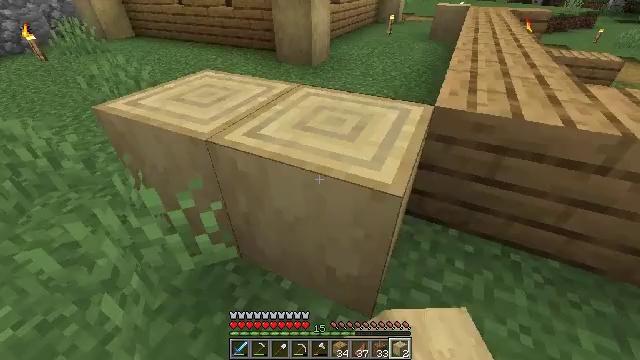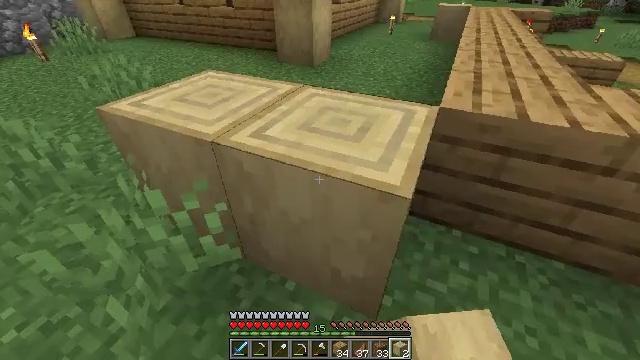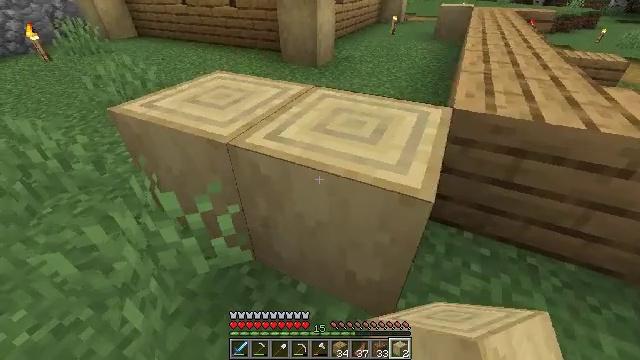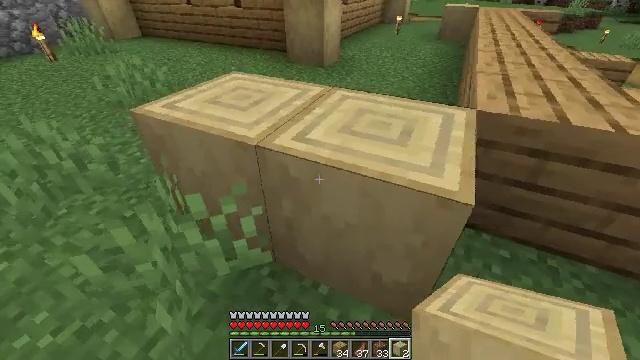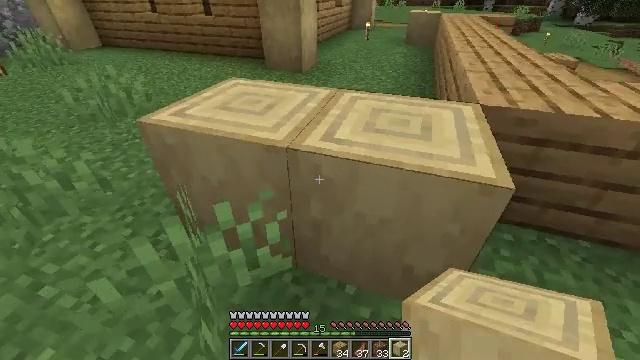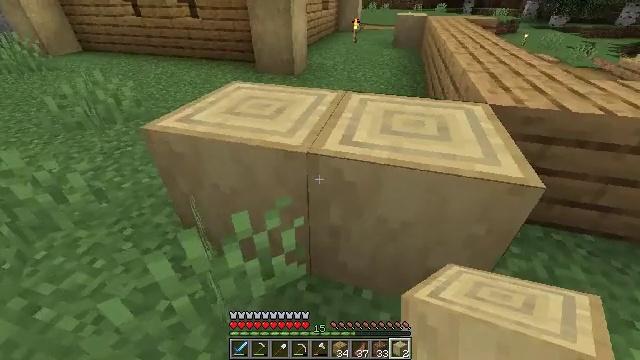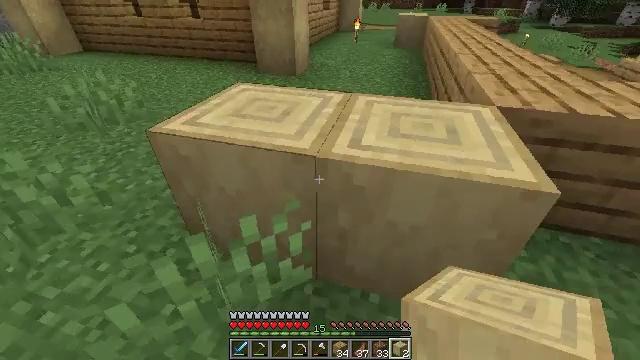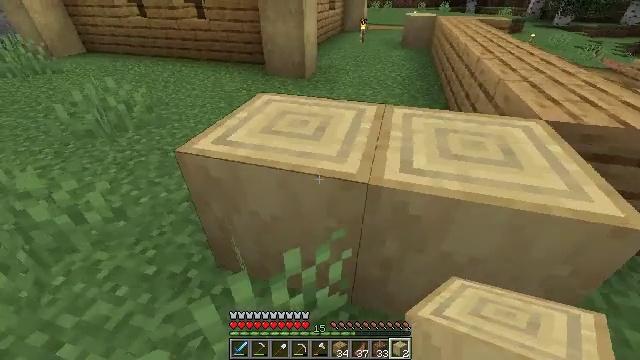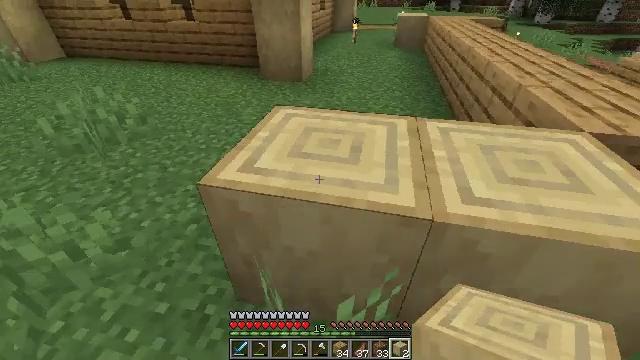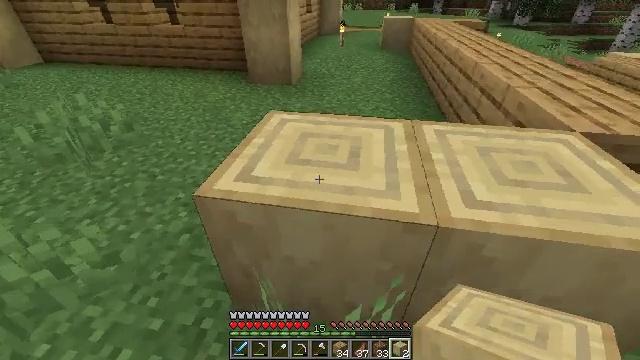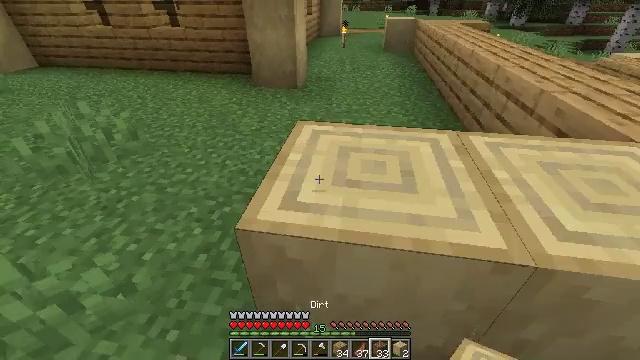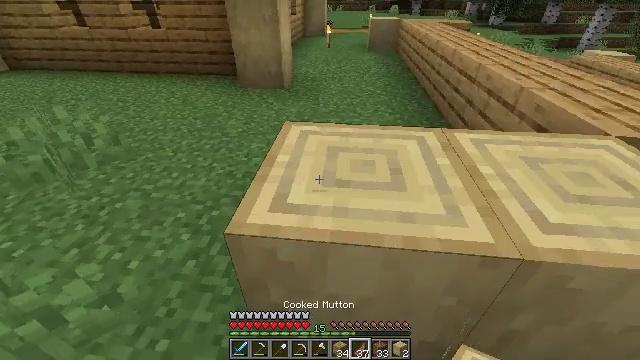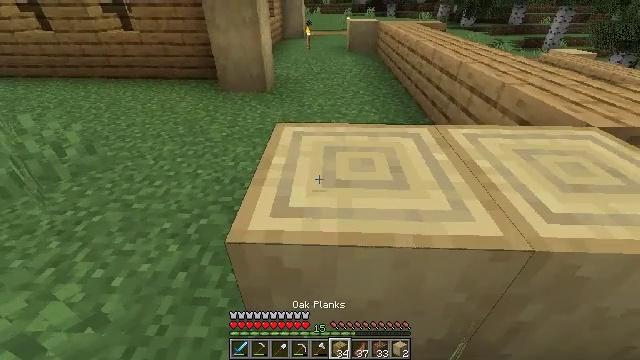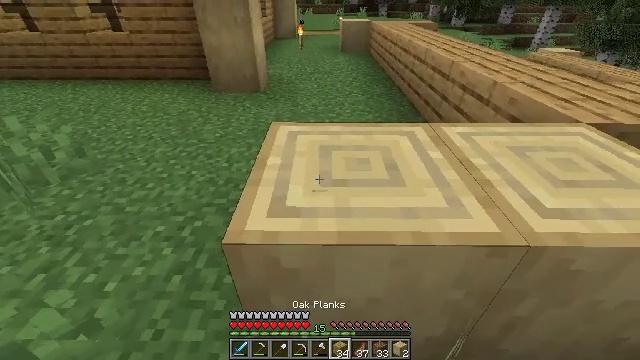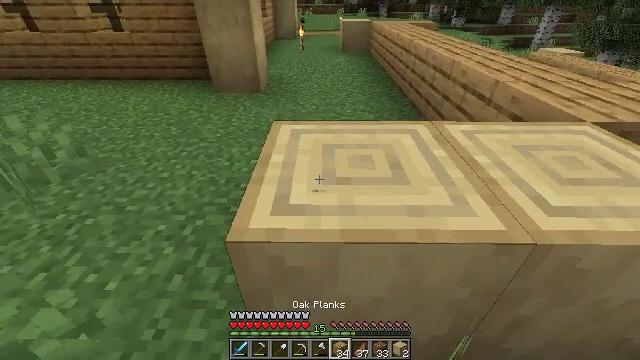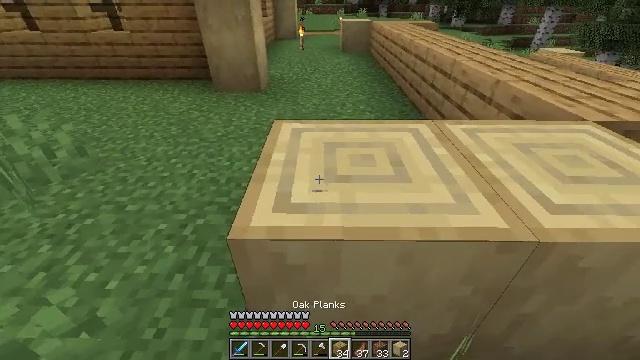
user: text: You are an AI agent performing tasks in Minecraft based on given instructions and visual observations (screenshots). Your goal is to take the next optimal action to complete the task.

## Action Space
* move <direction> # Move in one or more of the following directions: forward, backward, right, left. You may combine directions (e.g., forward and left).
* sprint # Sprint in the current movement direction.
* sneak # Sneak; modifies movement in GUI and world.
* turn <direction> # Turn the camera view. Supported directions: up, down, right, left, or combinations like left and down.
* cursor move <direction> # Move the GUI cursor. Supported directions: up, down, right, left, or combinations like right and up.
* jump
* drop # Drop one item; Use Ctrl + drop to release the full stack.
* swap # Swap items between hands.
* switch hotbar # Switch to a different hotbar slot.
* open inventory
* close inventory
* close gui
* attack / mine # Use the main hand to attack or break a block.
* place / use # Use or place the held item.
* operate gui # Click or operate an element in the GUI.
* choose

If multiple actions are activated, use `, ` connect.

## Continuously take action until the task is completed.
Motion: motion action
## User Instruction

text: Break the stripped birch log for wood.
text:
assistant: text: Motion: move left
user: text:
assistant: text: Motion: move left
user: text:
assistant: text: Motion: move left
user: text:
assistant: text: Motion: move left, turn right and up
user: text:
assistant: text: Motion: move forward and move left, turn right
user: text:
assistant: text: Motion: move forward and move left
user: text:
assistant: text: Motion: move forward and move left
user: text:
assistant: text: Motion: move forward and move left, turn right
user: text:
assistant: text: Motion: move forward and move left, turn right
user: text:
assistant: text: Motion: no_op
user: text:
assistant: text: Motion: turn right
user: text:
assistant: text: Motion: turn right
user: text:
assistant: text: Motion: turn right
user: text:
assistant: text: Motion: no_op
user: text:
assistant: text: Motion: no_op
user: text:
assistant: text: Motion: turn right
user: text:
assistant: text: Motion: turn right
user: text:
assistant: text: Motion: turn right
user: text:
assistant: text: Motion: no_op
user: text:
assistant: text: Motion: no_op
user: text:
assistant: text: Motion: no_op
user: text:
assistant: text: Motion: no_op
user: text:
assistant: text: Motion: no_op
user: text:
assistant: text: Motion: no_op
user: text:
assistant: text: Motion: no_op
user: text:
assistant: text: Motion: no_op
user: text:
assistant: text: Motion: attack / mine
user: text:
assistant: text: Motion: attack / mine
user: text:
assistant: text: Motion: attack / mine
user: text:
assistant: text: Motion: attack / mine